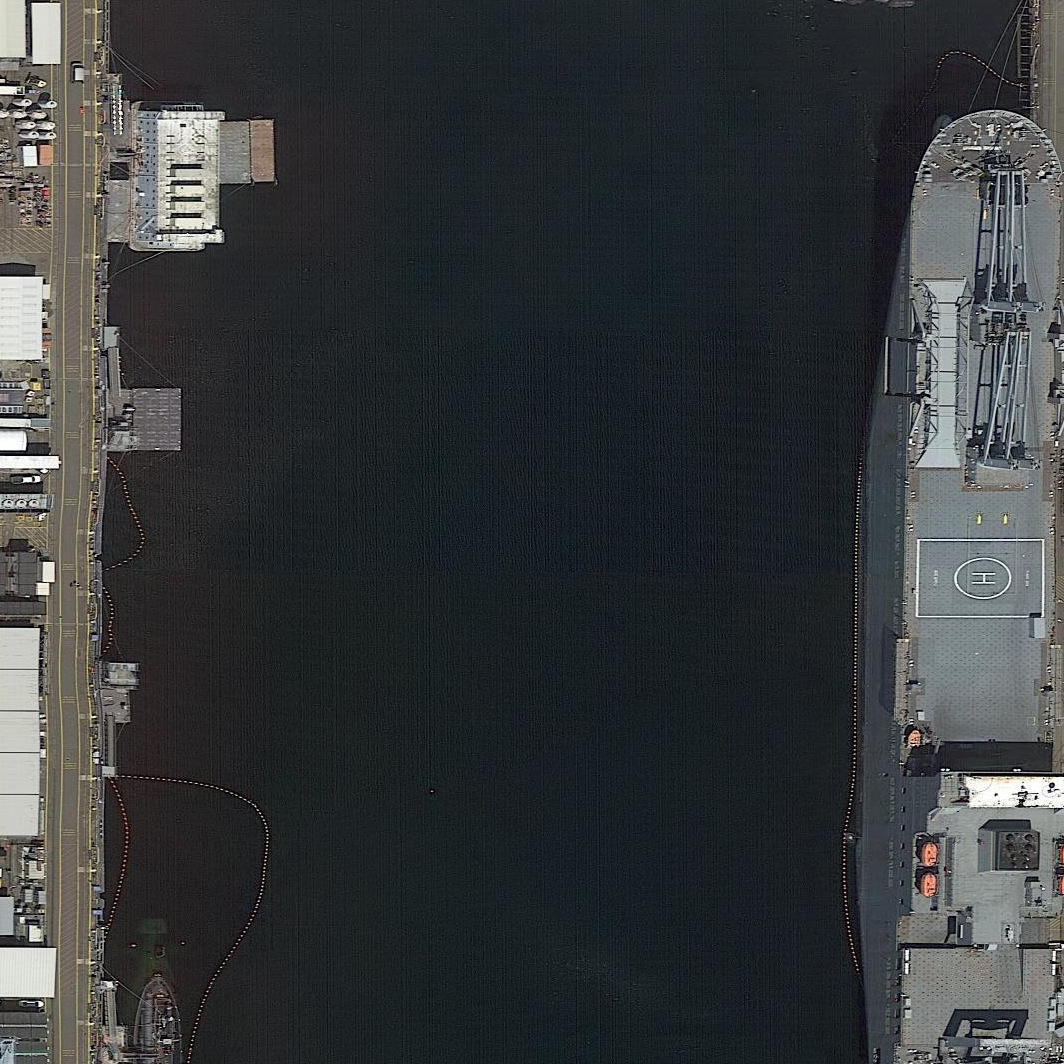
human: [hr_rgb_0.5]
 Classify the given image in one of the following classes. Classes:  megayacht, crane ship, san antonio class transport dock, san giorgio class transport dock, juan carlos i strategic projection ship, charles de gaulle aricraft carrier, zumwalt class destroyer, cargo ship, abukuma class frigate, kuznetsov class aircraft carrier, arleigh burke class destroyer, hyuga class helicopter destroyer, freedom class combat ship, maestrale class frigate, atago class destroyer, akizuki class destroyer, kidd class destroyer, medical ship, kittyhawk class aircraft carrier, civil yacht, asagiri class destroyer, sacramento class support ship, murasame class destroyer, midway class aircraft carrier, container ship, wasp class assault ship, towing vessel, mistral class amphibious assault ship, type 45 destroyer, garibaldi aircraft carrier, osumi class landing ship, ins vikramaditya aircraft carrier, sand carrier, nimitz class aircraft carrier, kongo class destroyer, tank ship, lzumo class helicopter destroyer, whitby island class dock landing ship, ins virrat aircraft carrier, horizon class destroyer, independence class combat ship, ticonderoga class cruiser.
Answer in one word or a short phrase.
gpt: Crane ship